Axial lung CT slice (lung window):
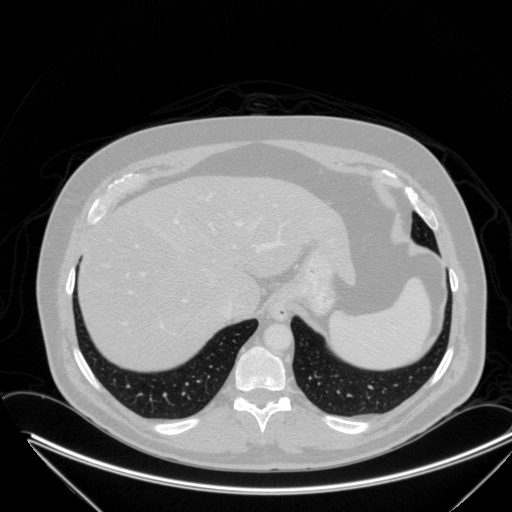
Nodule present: no